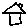
Label: house